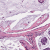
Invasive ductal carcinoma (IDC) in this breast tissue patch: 1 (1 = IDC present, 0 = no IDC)